Interaction volume radius: 5 \u00c5
Interaction volume height: 10 \u00c5
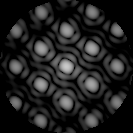
Disorder parameter: 0.04639